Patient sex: M
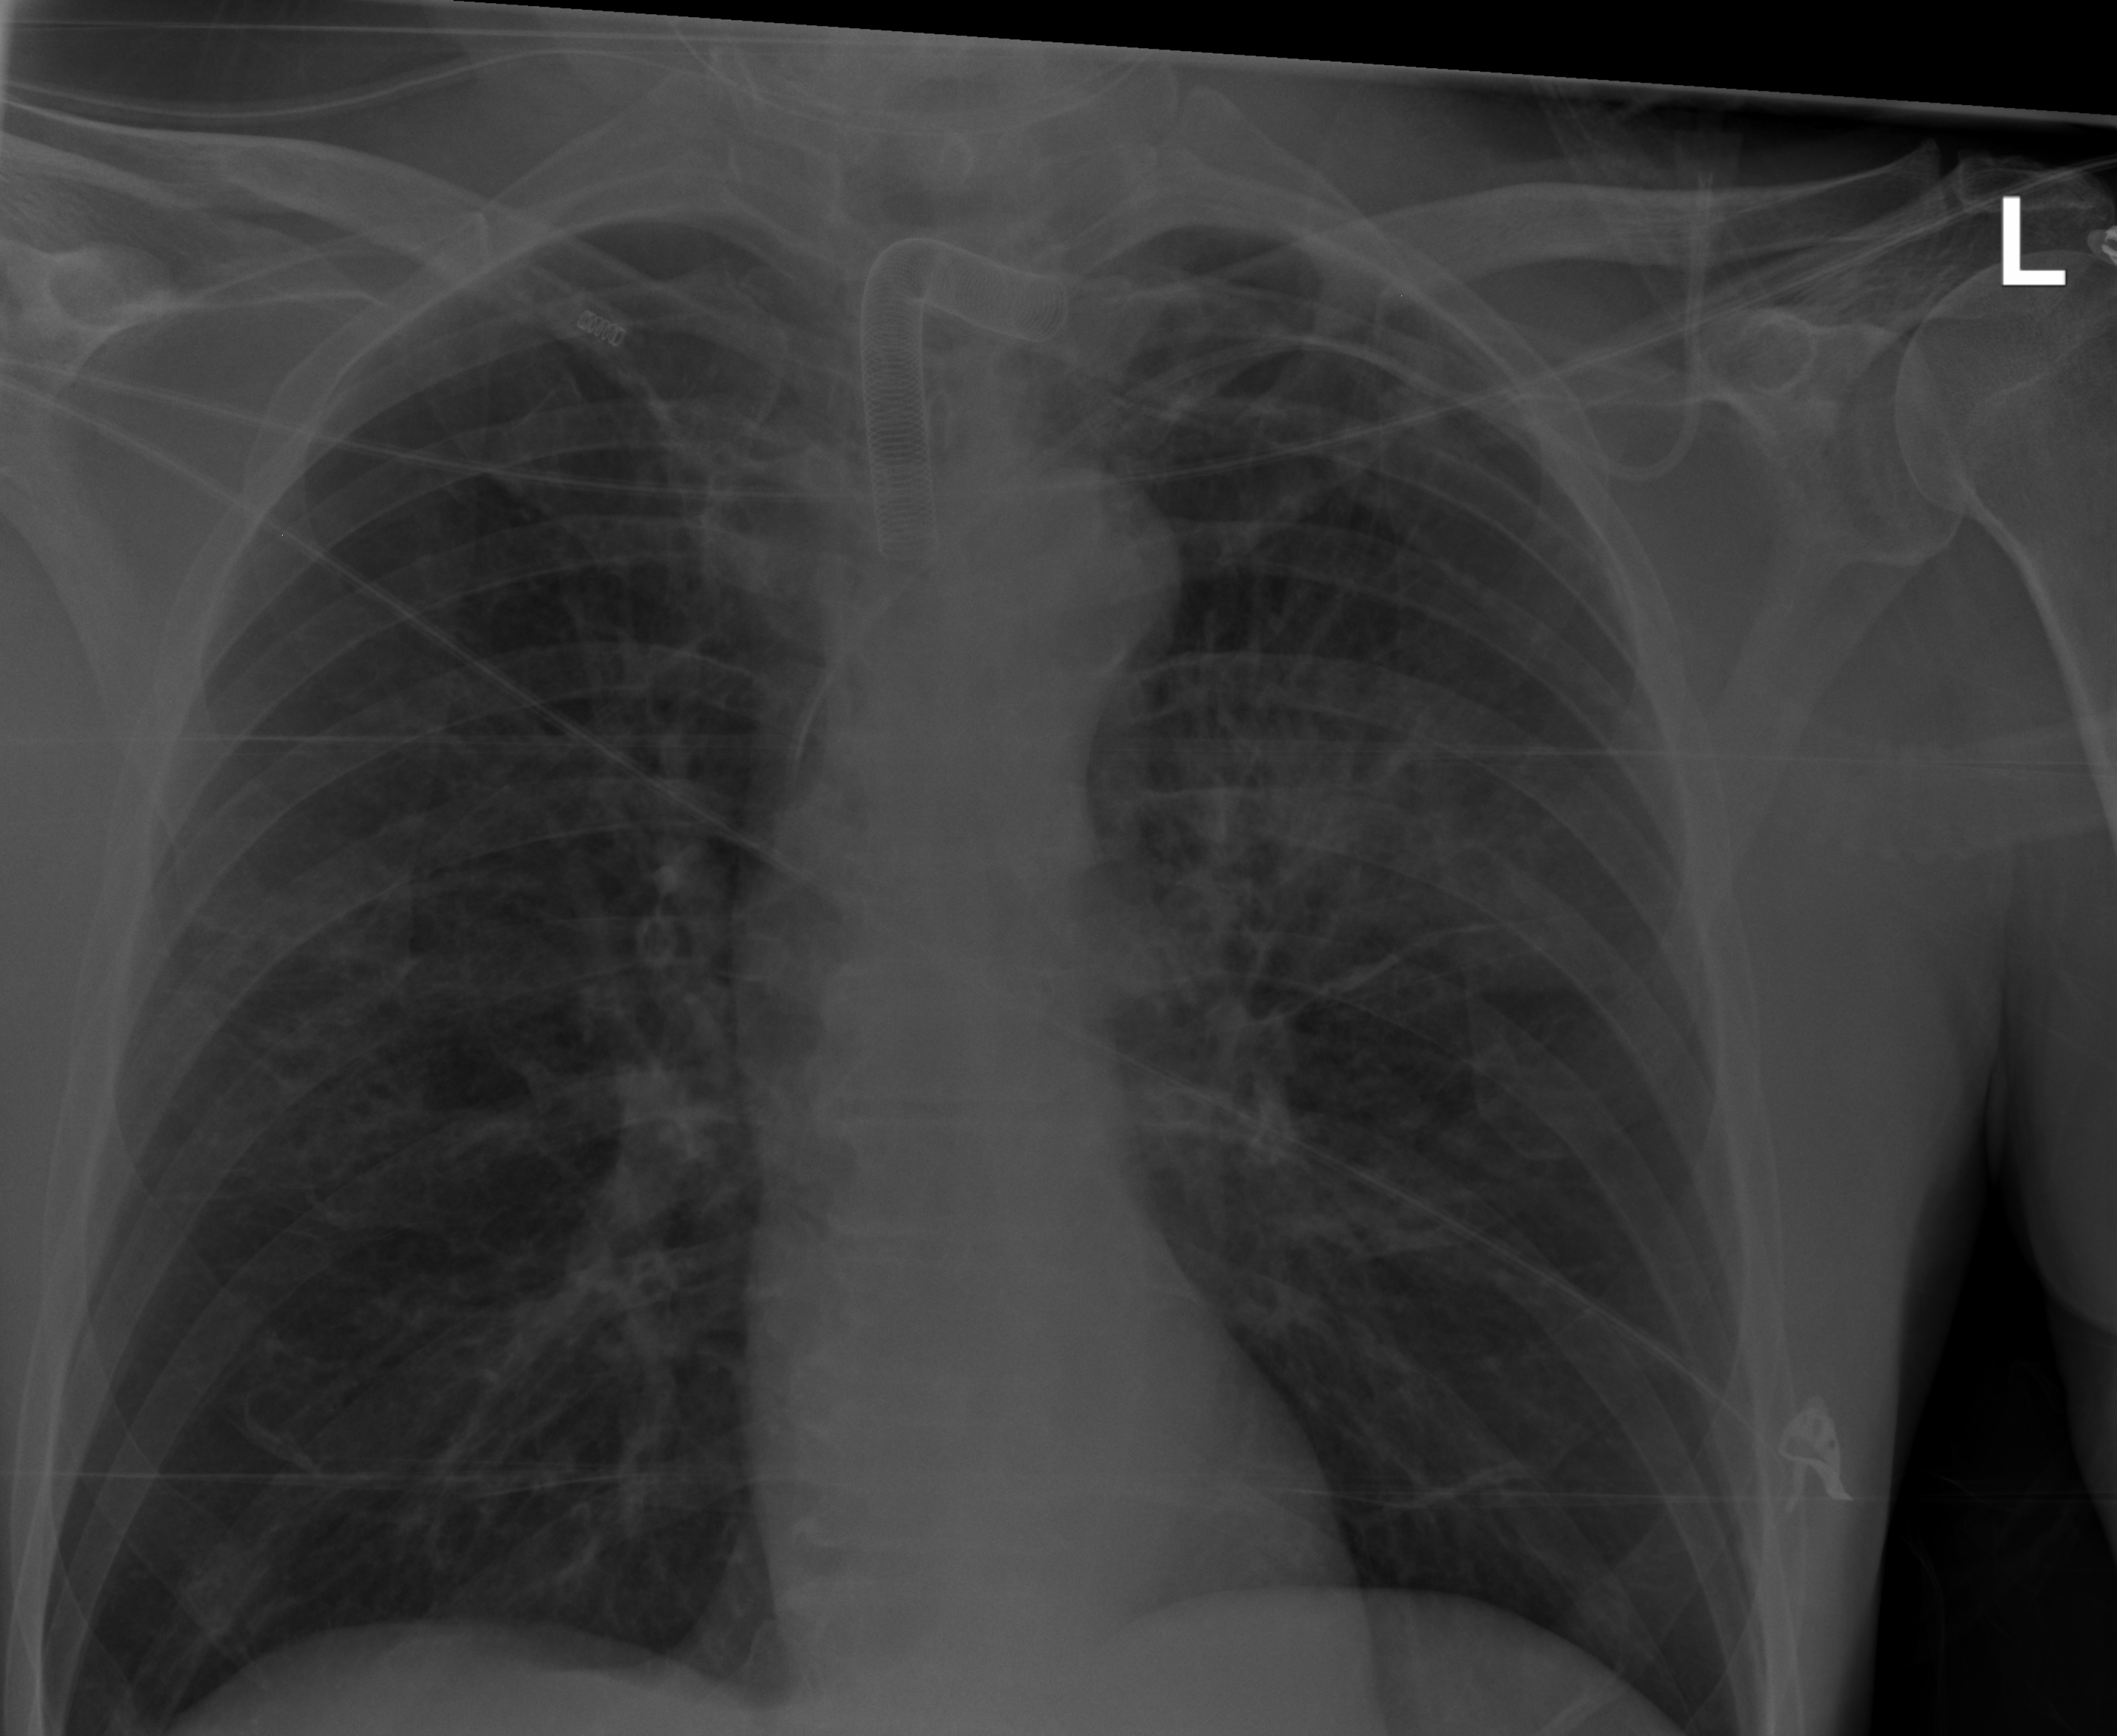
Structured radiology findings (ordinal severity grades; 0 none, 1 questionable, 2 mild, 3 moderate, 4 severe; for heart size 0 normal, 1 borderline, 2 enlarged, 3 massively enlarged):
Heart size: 0
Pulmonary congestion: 0
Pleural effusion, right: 0
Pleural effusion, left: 0
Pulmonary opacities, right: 0
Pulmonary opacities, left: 2
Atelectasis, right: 0
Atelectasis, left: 0